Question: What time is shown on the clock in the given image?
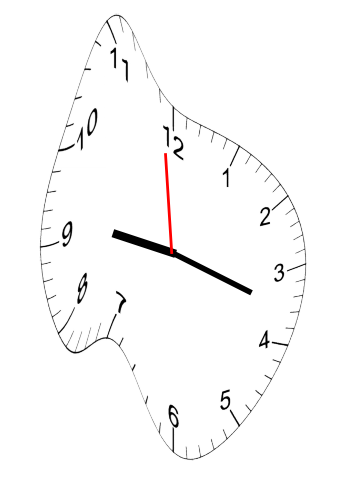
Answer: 09:17:59